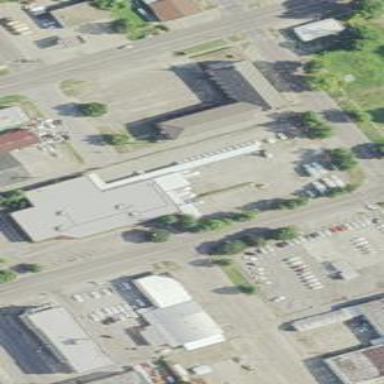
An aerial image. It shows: Building that serves as post office.